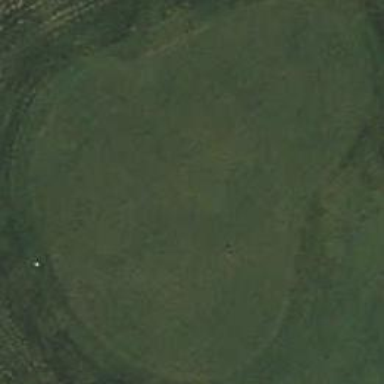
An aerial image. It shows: Golf green.